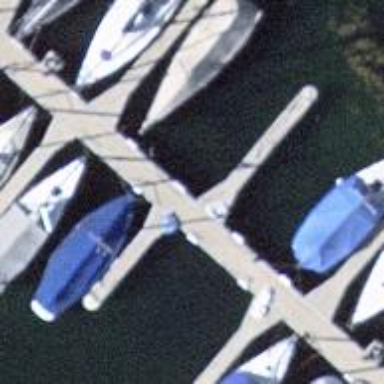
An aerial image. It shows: Man-made pier.